You are looking at the unprocessed time series of a bearing vibration snapshot. Determine the bearing's health state. Answer with exactly one of: normal, inner_race, outer_race, ball.
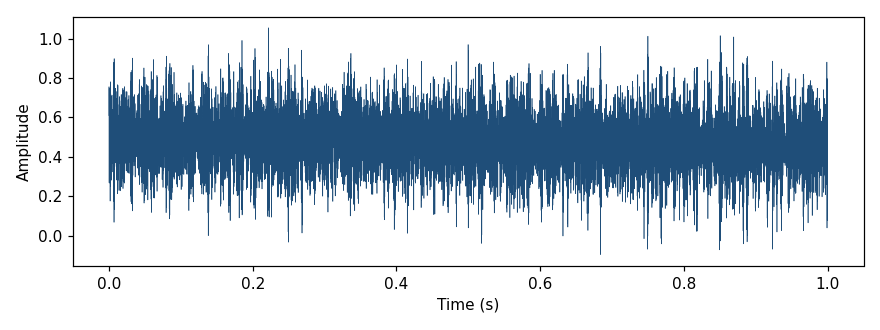
Answer: outer_race